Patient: sex M, age 59
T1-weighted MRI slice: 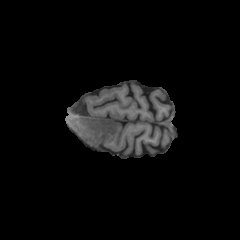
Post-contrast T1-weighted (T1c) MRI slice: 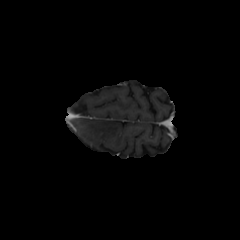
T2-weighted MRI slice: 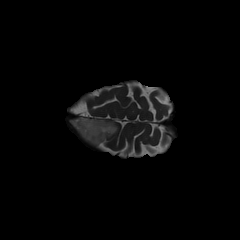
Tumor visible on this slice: yes
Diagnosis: Oligodendroglioma, IDH-mutant, 1p/19q-codeleted
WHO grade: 3